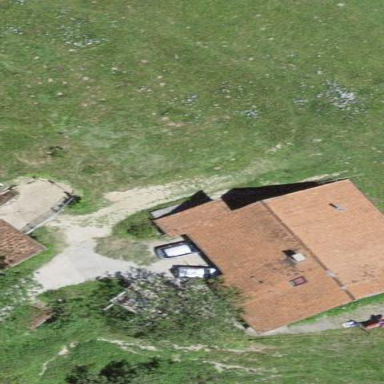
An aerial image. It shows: Farm building.